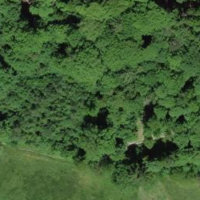
EUNIS habitat code: 25
Species observed at this site:
Teucrium scorodonia